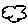
Label: cloud